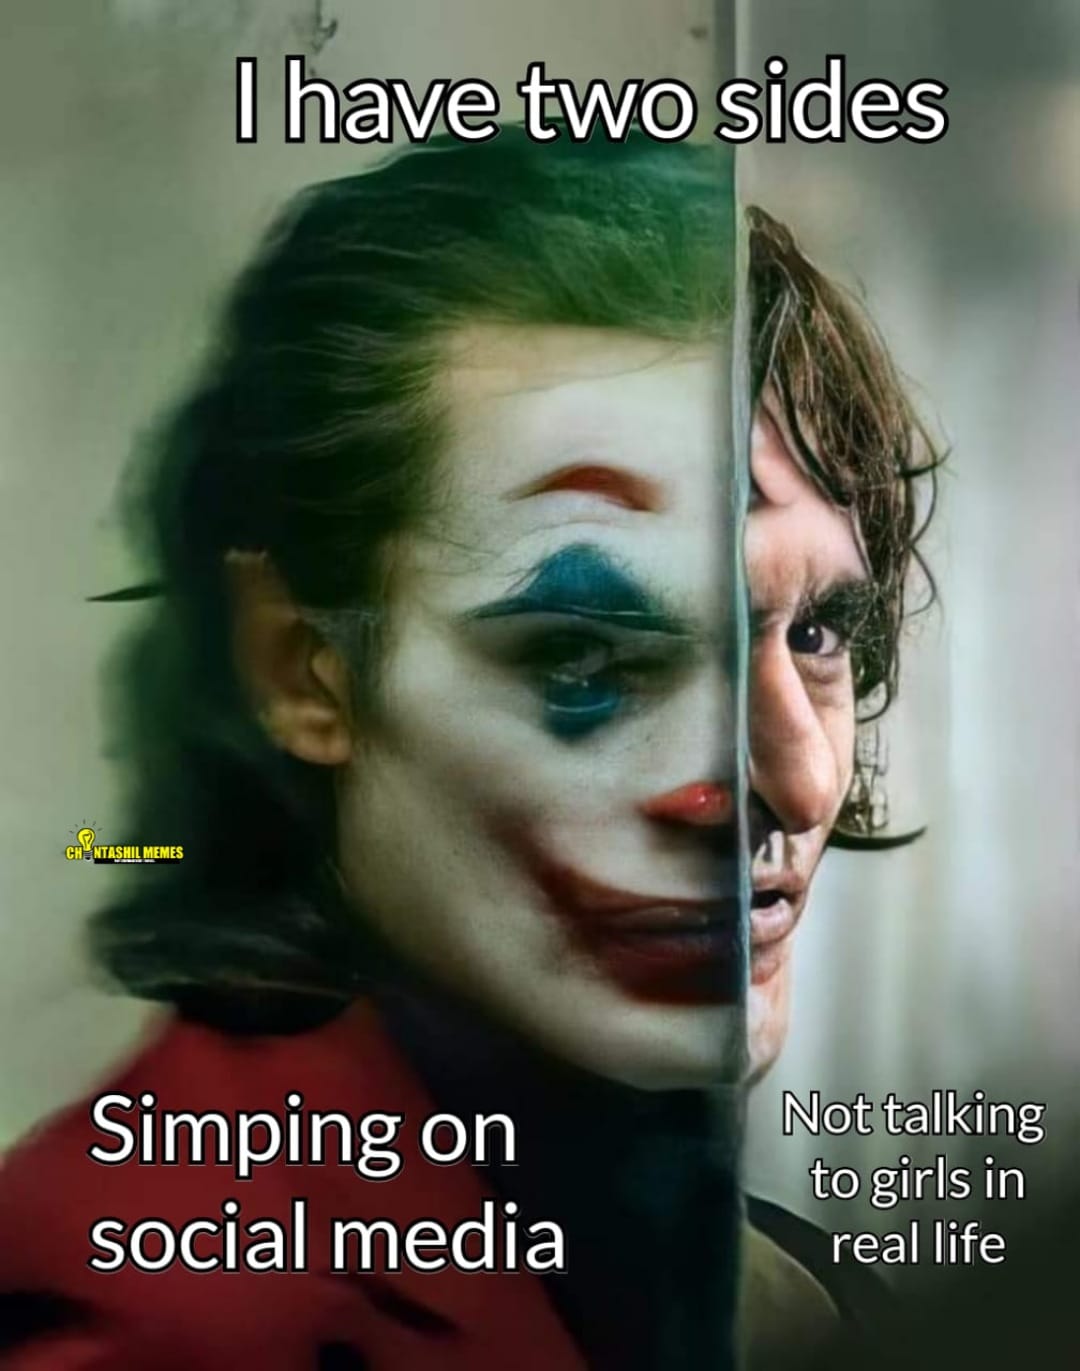
Caption: I have two sides     Simping on social media    Not talking to girls in real life
Label: non-hate